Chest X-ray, PA view. Patient: 23 years old, sex M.
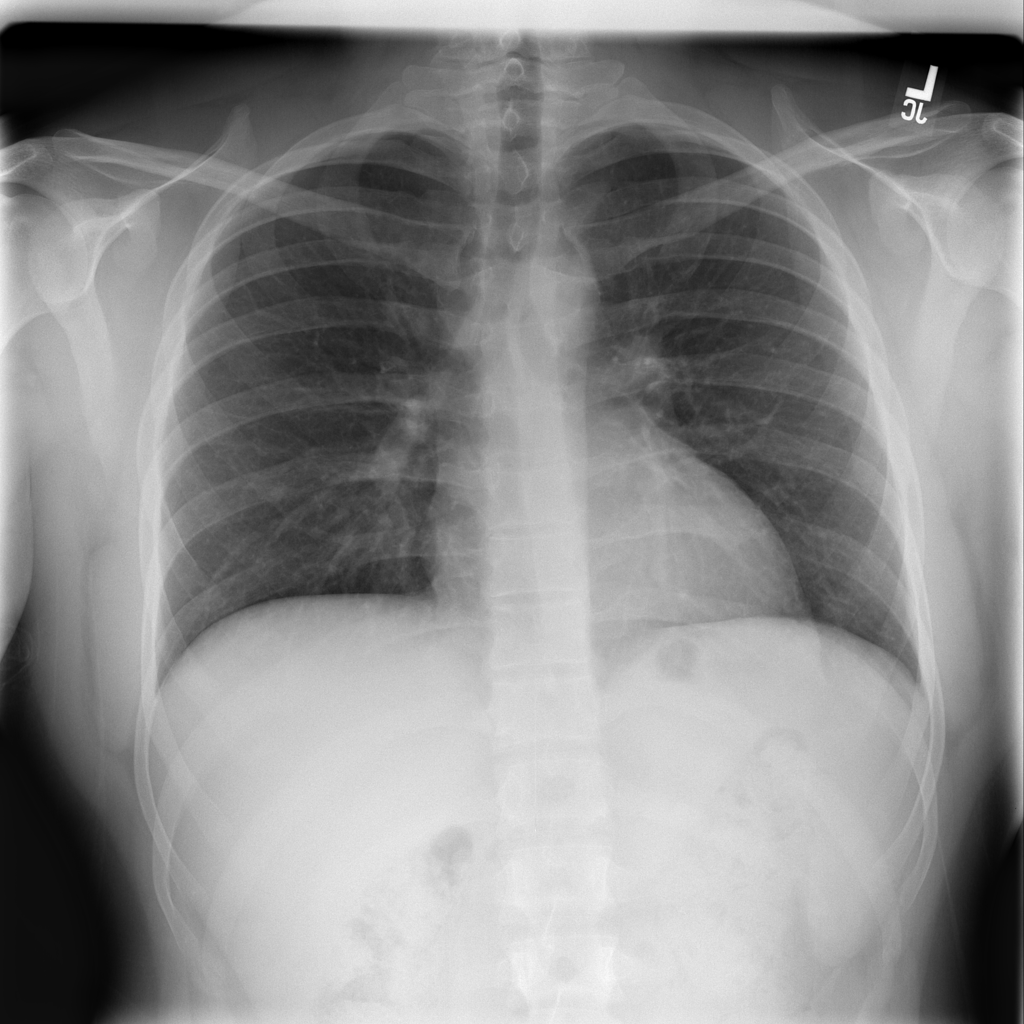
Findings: No Finding